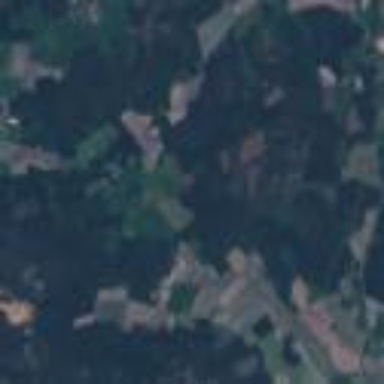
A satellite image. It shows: Mixed leaf woodland.